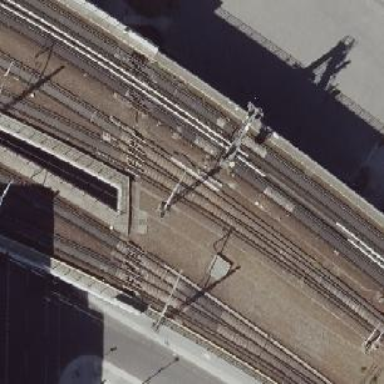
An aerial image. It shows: Viaduct railway bridge with electrified contact line. The railway is siding with ballastless track.